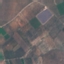
Land use / land cover: PermanentCrop